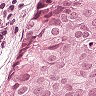
Metastatic tissue present: yes